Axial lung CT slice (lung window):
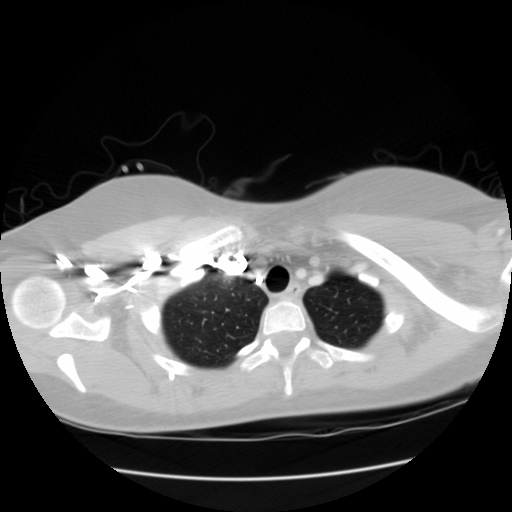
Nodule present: no